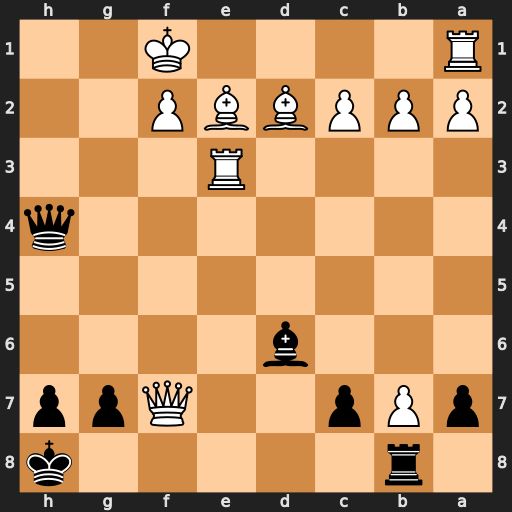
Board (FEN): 1r5k/pPp2Qpp/3b4/8/7q/4R3/PPPBBP2/R4K2
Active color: b
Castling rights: -
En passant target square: -
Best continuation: Qh1#